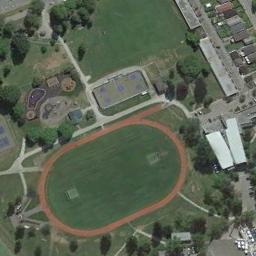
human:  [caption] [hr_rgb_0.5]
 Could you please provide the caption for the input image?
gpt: There are many trees near the ground track field .

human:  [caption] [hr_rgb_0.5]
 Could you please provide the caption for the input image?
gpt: The track and field are next to the lawn and the building, And there is a lot of vegetation around it .

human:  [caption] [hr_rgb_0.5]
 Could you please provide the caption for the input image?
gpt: The ground track field is surrounded by some trees and some other sports areas are next to the ground track field .

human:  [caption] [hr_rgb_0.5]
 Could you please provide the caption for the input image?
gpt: There are many trees around the track .

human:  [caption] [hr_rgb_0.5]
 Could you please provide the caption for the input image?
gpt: There are green lawns around the ground track field with a red track .